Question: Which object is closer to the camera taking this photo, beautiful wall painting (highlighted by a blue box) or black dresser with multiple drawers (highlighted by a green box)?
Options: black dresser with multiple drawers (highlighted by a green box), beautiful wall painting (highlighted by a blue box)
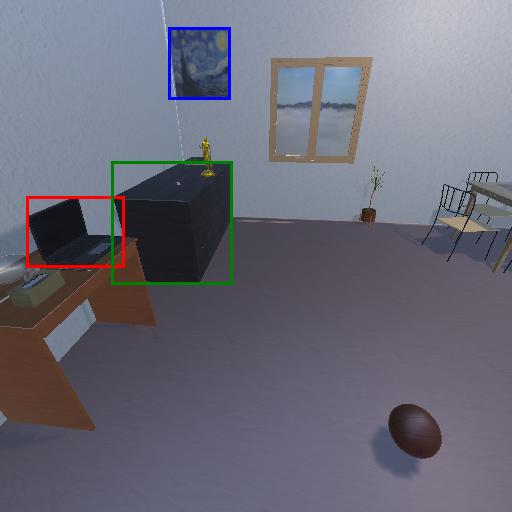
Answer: black dresser with multiple drawers (highlighted by a green box)